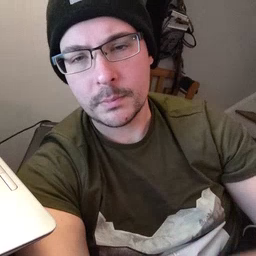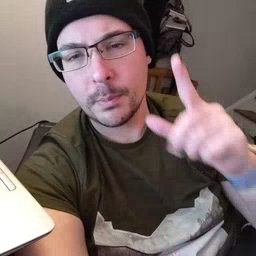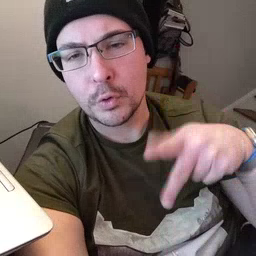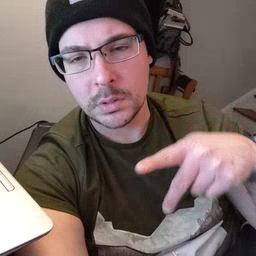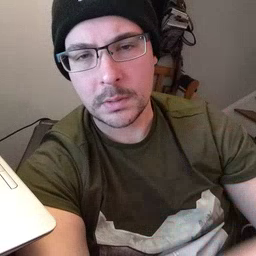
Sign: person